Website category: book
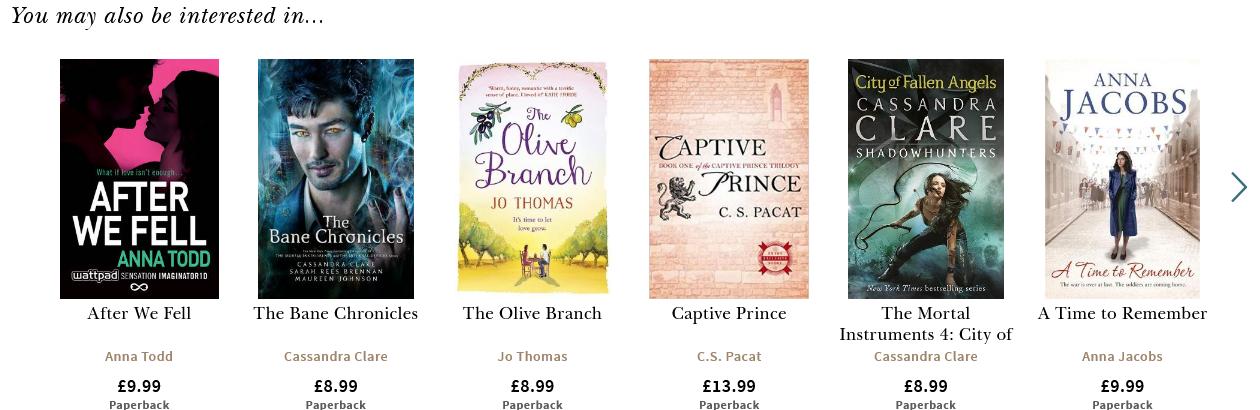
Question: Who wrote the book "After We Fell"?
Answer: Anna Todd

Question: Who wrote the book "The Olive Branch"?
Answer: Jo Thomas

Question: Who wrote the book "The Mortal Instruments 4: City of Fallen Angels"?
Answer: Cassandra Clare

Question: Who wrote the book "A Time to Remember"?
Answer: Anna Jacobs

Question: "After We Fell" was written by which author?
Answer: Anna Todd

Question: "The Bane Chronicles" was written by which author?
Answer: Cassandra Clare

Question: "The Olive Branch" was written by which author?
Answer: Jo Thomas

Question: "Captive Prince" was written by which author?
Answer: C.S. Pacat

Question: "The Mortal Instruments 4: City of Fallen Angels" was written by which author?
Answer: Cassandra Clare

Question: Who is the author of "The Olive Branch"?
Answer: Jo Thomas

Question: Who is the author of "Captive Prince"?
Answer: C.S. Pacat

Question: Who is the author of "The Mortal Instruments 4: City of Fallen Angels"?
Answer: Cassandra Clare

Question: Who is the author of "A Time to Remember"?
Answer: Anna Jacobs

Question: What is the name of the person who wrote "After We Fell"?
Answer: Anna Todd

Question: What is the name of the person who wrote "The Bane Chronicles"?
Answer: Cassandra Clare

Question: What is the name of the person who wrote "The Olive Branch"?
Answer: Jo Thomas

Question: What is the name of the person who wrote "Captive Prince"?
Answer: C.S. Pacat

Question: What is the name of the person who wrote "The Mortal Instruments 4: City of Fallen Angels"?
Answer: Cassandra Clare

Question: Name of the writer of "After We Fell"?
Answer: Anna Todd

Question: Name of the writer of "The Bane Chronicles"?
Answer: Cassandra Clare

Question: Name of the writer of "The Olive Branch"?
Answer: Jo Thomas

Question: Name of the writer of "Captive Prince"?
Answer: C.S. Pacat

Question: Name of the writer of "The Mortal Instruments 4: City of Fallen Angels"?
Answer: Cassandra Clare

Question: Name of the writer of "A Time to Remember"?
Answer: Anna Jacobs

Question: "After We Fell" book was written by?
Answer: Anna Todd

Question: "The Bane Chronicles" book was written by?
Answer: Cassandra Clare

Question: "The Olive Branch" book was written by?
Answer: Jo Thomas

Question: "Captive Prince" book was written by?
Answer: C.S. Pacat

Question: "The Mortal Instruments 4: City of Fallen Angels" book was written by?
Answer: Cassandra Clare

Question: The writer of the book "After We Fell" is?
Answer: Anna Todd

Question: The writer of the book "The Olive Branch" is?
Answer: Jo Thomas

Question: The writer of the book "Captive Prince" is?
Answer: C.S. Pacat

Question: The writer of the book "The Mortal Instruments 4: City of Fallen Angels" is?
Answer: Cassandra Clare

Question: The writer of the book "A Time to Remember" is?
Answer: Anna Jacobs

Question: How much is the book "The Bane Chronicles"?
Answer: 8.99

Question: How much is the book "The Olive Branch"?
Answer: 8.99

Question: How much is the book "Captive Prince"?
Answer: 13.99

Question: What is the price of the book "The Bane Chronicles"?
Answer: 8.99

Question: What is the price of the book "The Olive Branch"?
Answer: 8.99

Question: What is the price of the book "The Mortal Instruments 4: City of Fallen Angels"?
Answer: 8.99

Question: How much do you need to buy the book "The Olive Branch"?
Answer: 8.99

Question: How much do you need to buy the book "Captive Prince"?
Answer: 13.99

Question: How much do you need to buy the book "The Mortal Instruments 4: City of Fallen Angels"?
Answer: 8.99

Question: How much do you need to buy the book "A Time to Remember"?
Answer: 9.99

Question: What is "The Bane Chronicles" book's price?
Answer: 8.99

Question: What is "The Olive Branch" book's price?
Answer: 8.99

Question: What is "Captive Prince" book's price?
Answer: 13.99

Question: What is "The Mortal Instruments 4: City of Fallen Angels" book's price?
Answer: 8.99

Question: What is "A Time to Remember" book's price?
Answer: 9.99

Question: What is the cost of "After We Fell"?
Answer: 9.99

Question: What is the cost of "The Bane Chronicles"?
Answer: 8.99

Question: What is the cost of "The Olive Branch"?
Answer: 8.99

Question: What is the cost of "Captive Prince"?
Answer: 13.99

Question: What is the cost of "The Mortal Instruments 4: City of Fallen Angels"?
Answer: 8.99

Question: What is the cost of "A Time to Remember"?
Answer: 9.99

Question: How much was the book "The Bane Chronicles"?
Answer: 8.99

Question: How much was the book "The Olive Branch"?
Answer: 8.99

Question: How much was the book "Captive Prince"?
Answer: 13.99

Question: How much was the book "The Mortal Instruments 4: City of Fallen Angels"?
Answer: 8.99

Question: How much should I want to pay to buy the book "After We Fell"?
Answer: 9.99

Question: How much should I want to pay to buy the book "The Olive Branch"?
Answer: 8.99

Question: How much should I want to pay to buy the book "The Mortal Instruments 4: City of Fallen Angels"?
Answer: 8.99

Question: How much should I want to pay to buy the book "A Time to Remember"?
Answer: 9.99

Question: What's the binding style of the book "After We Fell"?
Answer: Paperback